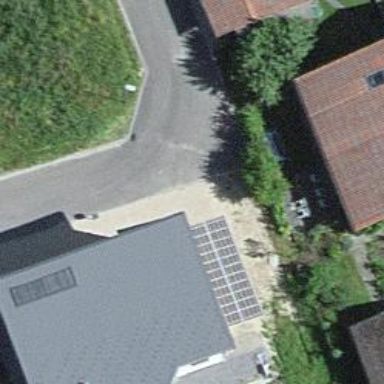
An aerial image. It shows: Residential road.